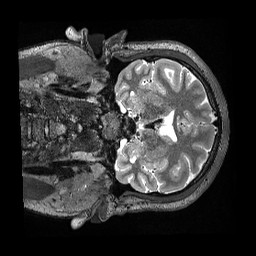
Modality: T2w
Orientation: coronal
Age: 20
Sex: male
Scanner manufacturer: siemens
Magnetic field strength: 3 T
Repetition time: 3.2 s
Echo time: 0.564 s